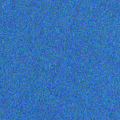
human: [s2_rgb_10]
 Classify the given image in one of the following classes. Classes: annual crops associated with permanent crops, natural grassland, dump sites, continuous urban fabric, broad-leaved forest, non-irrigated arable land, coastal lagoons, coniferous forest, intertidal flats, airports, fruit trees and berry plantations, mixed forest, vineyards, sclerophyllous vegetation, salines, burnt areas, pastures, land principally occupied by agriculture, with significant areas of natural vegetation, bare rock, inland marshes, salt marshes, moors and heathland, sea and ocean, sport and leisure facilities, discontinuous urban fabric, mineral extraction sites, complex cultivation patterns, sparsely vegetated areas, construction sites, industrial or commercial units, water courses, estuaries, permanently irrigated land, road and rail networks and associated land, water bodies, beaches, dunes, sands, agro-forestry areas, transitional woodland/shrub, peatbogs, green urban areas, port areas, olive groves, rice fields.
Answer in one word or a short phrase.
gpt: sea and ocean